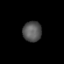
Tissue: prostate
Cell type: T cells
Senescence score: 0.8174
Nuclear area (px): 370
Mean DAPI intensity: 87.035